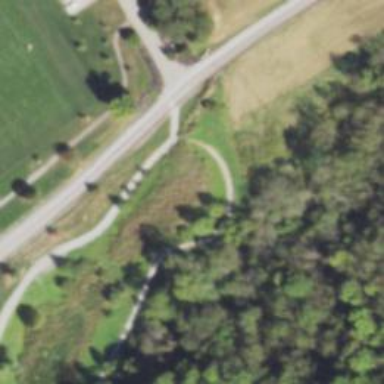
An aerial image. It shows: Path with excellent visibility for trail.